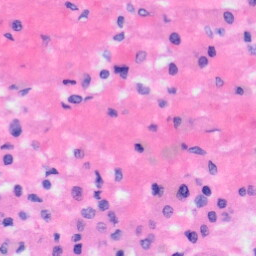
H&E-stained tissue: Liver